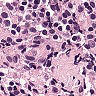
Metastatic tissue present: no